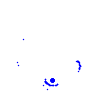
Particle: electron